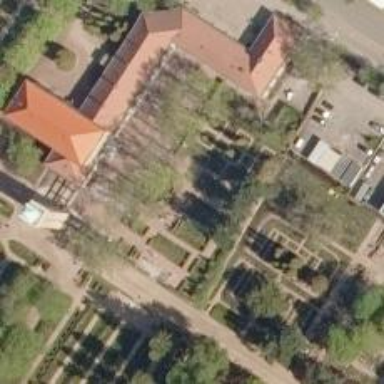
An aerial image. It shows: Historic memorial.